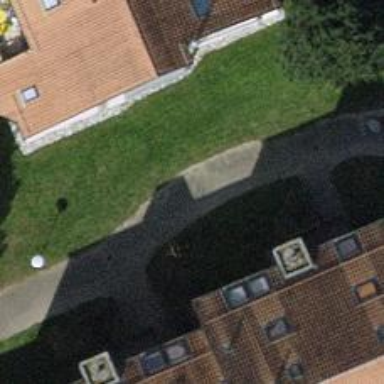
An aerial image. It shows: Asphalt footway.